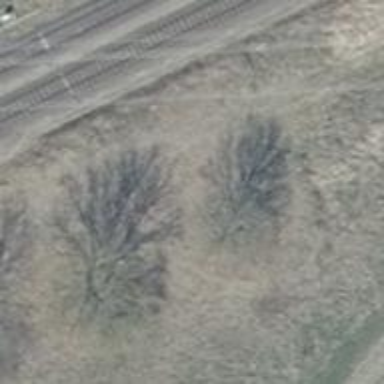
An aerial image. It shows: Deciduous broadleaved tree.